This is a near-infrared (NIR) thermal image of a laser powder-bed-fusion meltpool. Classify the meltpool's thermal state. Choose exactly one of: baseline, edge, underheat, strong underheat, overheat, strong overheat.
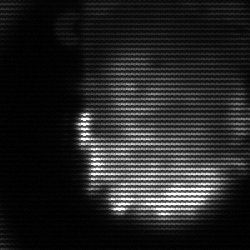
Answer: baseline